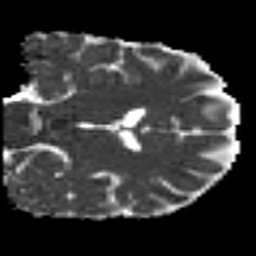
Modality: MD
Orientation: coronal
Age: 24
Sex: male
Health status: ill
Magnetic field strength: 3 T
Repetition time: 9 s
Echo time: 0.093 s